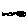
Label: fish